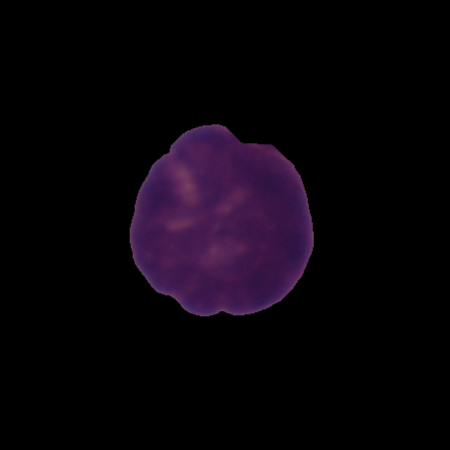
Label: healthy